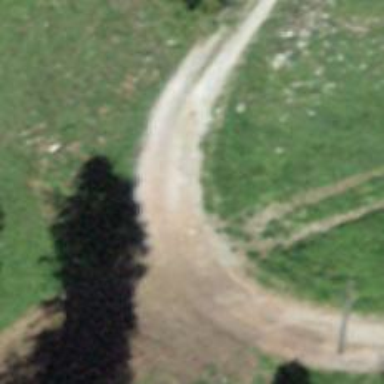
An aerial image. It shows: Gravel track with grade2 quality.